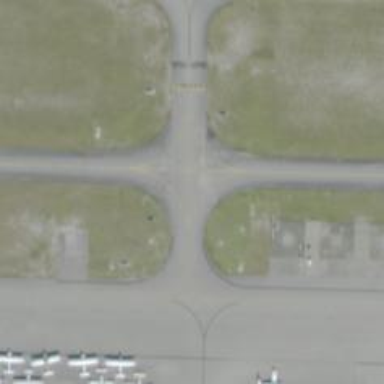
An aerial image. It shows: Image of taxiway at airport.